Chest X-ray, PA view. Patient: 28 years old, sex F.
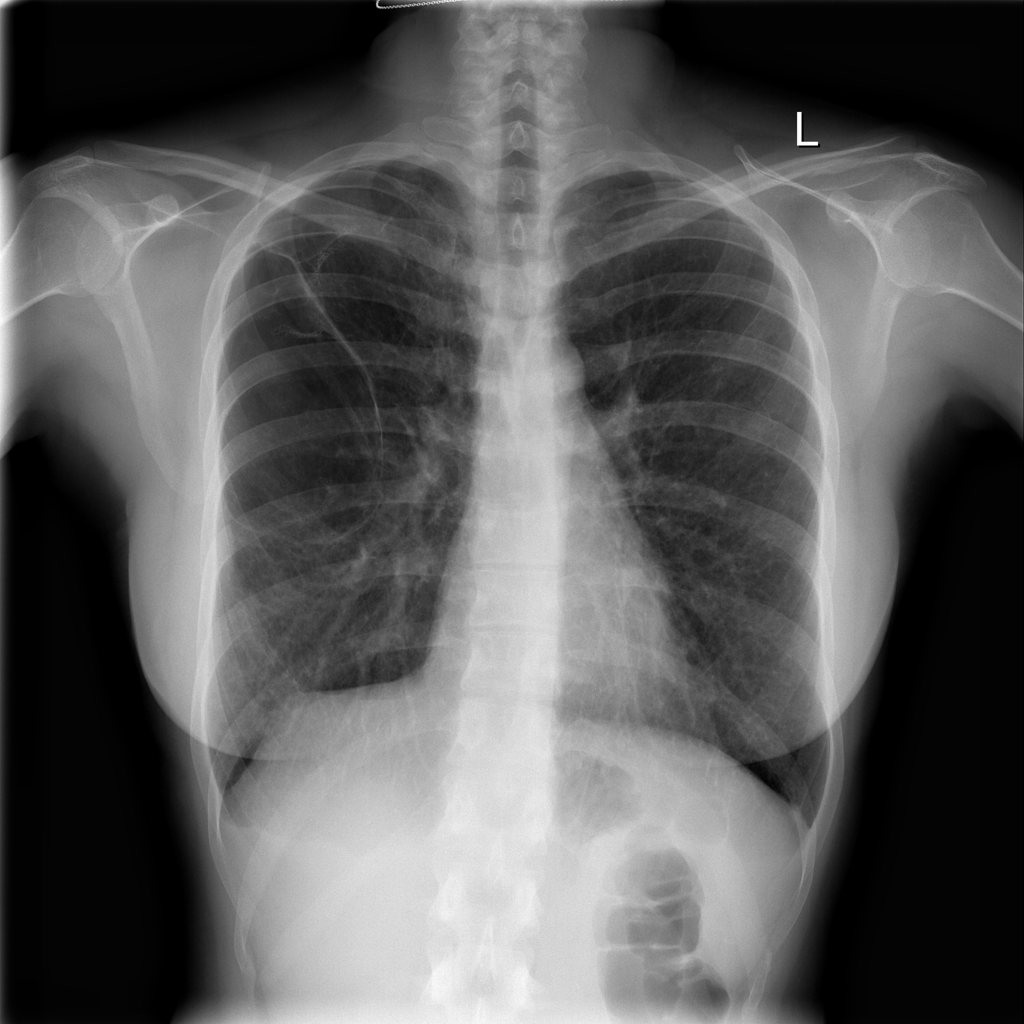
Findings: No Finding